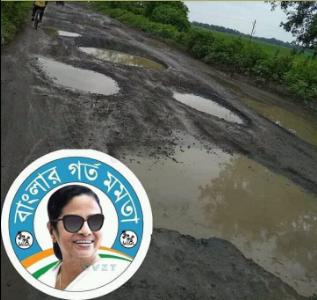
Text: বাংলার গর্ত মমতা
Label: Hate
Hate category: Political
Targeted group: Organization